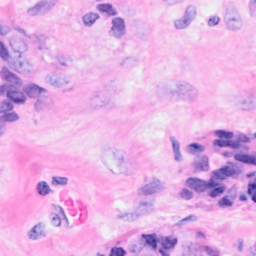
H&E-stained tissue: Breast